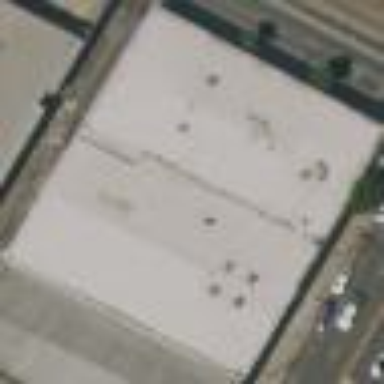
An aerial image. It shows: Warehouse.